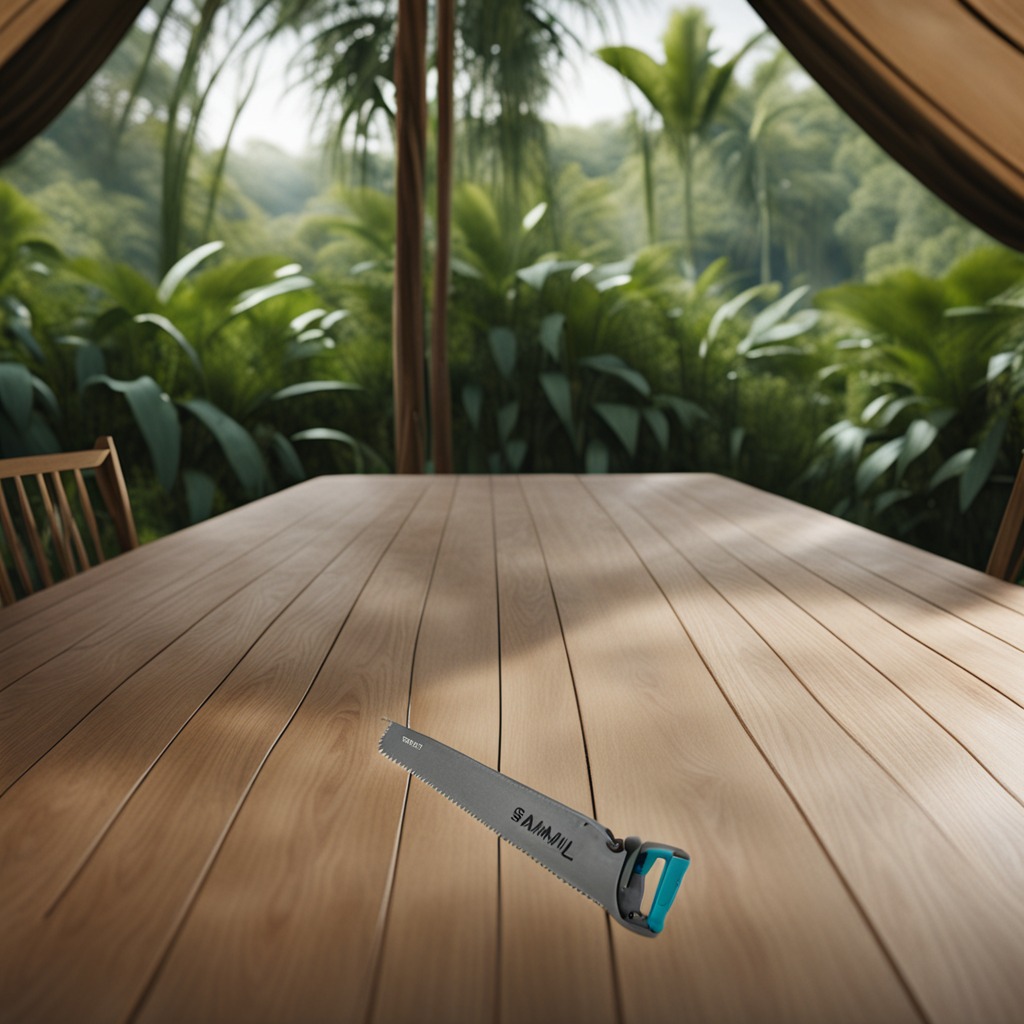
A metal saw is lying on the wooden table.